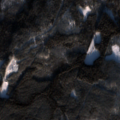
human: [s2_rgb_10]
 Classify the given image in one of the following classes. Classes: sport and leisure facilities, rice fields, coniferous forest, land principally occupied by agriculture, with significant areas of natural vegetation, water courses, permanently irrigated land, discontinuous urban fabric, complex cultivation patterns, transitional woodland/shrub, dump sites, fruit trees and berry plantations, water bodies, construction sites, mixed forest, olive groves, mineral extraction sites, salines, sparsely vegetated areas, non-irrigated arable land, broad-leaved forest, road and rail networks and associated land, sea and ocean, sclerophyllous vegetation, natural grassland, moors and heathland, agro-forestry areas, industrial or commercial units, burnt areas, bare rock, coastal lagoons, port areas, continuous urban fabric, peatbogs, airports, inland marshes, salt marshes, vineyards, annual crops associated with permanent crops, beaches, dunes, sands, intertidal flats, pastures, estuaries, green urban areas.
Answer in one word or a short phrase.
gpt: coniferous forest